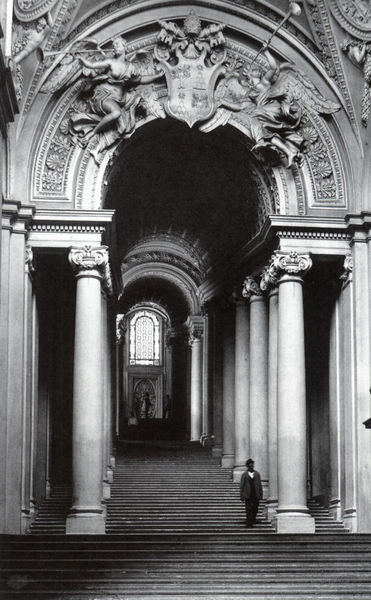
Titel: Scala Regia, Treppe zwischen Petersdom und Vatikan
Künstler: Giovanni Lorenzo Bernini
Standort: Rom, S. Pietro (EU - I - Latium)
Schlagwörter: mann, weiß, fenster, grau, licht, schwarz, säule, säulen, gebäude, ornament, alt, architektur, barock, mensch, gehen, kirche, gotik, renaissance, rokoko, rund, engel, bogen, figuren, rundbogen, kuppel, treppe, treppen, dekoration, dekor, verzierung, stuck, aufgang, stufen, halle, foto, fotografie, bögen, eingang, gang, schwarz weiß, kathedrale, fries, portal, wappen, treppenhaus, posaunen, museum, fanfare, steigen, triumphbogen, säulengang, trompete, herab, sruck, hinauf, zierat, olakease